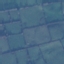
Label: Pasture